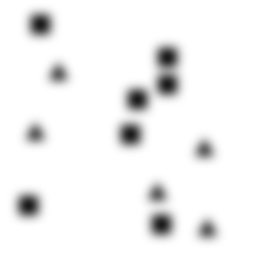
Squares: 7
Triangles: 5
Stars: 0
Total shapes: 12